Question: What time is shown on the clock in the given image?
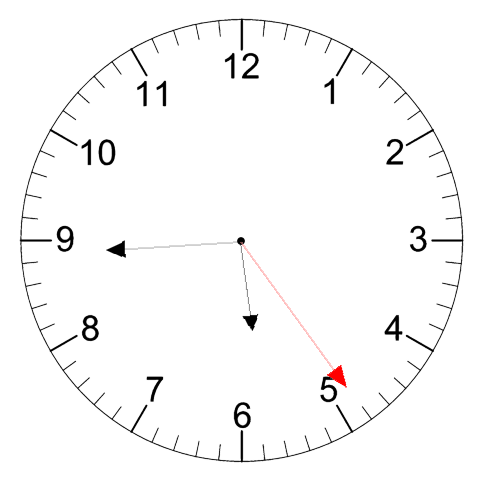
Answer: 05:44:24